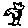
Label: bird